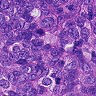
Metastatic tissue present: yes